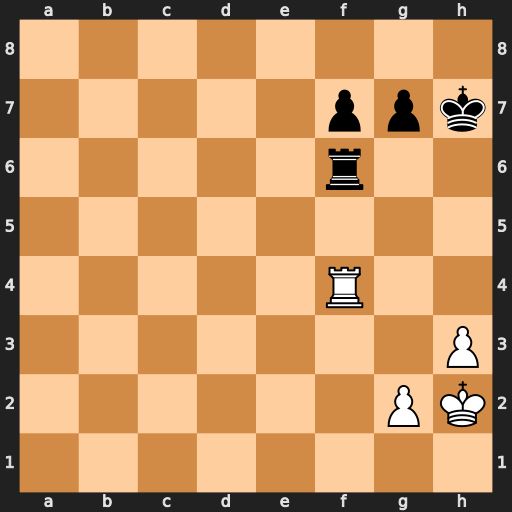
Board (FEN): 8/5ppk/5r2/8/5R2/7P/6PK/8
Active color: w
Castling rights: -
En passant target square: -
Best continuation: Rxf6 gxf6 Kg3 Kg6 Kf4